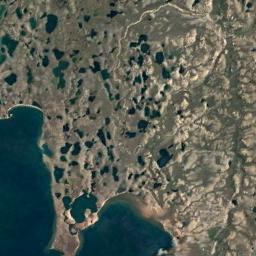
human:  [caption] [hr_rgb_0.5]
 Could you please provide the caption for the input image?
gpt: The blue lake in a wetland is covered by large swaths of dense vegetation .

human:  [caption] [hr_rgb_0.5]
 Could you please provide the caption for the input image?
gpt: There are many different areas of water surrounded by wetlands .

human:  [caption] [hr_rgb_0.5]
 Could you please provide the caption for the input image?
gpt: The wetland consists of bare land and water .

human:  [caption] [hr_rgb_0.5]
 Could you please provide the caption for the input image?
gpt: There is a straight path through this wetland .

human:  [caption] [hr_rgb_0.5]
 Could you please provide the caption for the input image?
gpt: There are some water areas and green areas on the wetland .